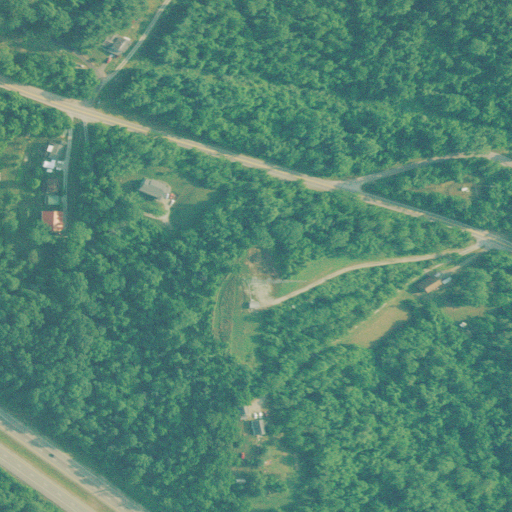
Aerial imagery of mountain in West Virginia named Red Hill containing mixed forest, deciduous forest, open development, low intensity development, pasture, and medium intensity development